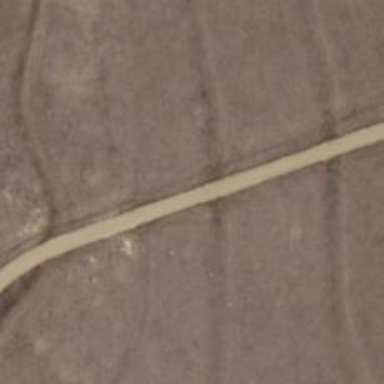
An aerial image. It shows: Road designated for service vehicles in wind farm area.